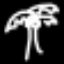
Label: palm tree